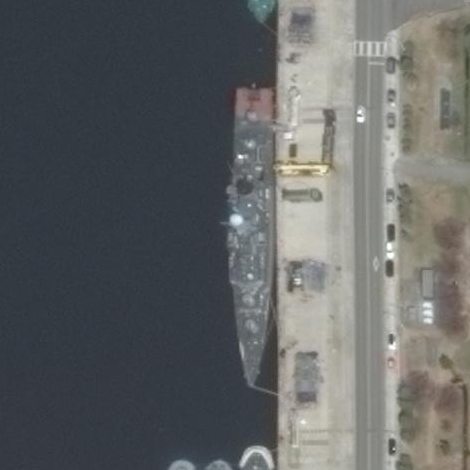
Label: cruiser